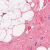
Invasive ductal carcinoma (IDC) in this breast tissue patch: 0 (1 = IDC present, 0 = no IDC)